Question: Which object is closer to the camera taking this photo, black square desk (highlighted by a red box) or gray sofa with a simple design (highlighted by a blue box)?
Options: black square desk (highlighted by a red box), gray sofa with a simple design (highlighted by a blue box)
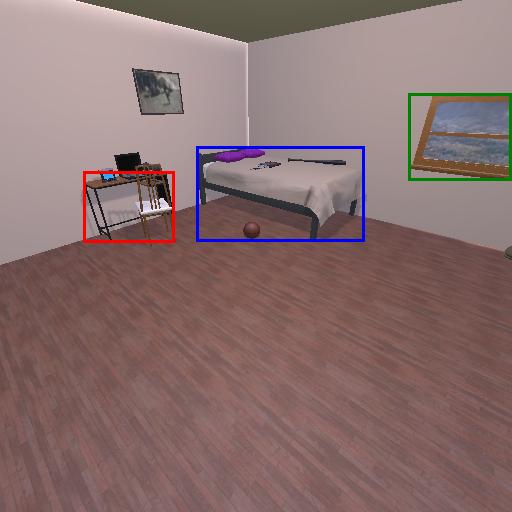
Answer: black square desk (highlighted by a red box)